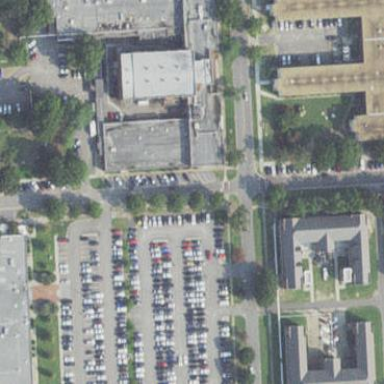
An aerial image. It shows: Parking area with surface.